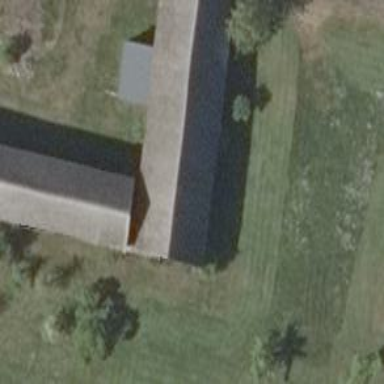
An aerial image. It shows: Farm auxiliary building with flat grey roof.